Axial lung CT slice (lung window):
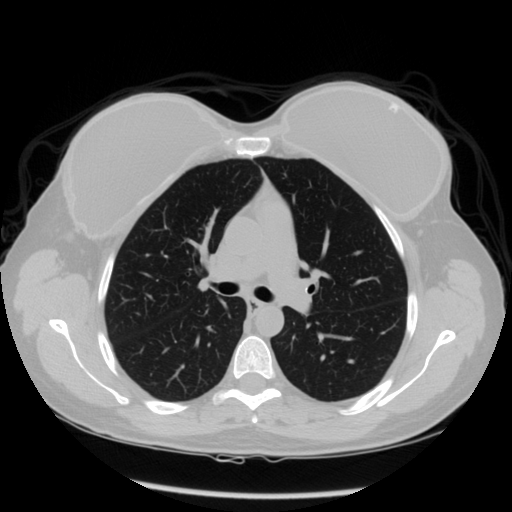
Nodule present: no